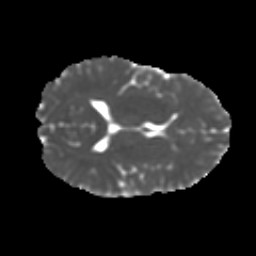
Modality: MD
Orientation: axial
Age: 17
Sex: male
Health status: ill
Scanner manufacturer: ge
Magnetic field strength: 3 T
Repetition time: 6.863 s
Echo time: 0.0808 s